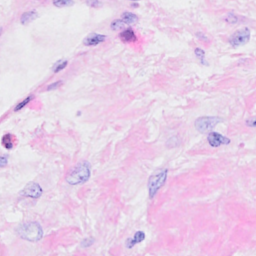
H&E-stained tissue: Breast